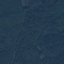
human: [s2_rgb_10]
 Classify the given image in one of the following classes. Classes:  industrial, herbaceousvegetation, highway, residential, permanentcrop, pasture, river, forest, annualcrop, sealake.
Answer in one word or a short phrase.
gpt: Forest